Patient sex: M
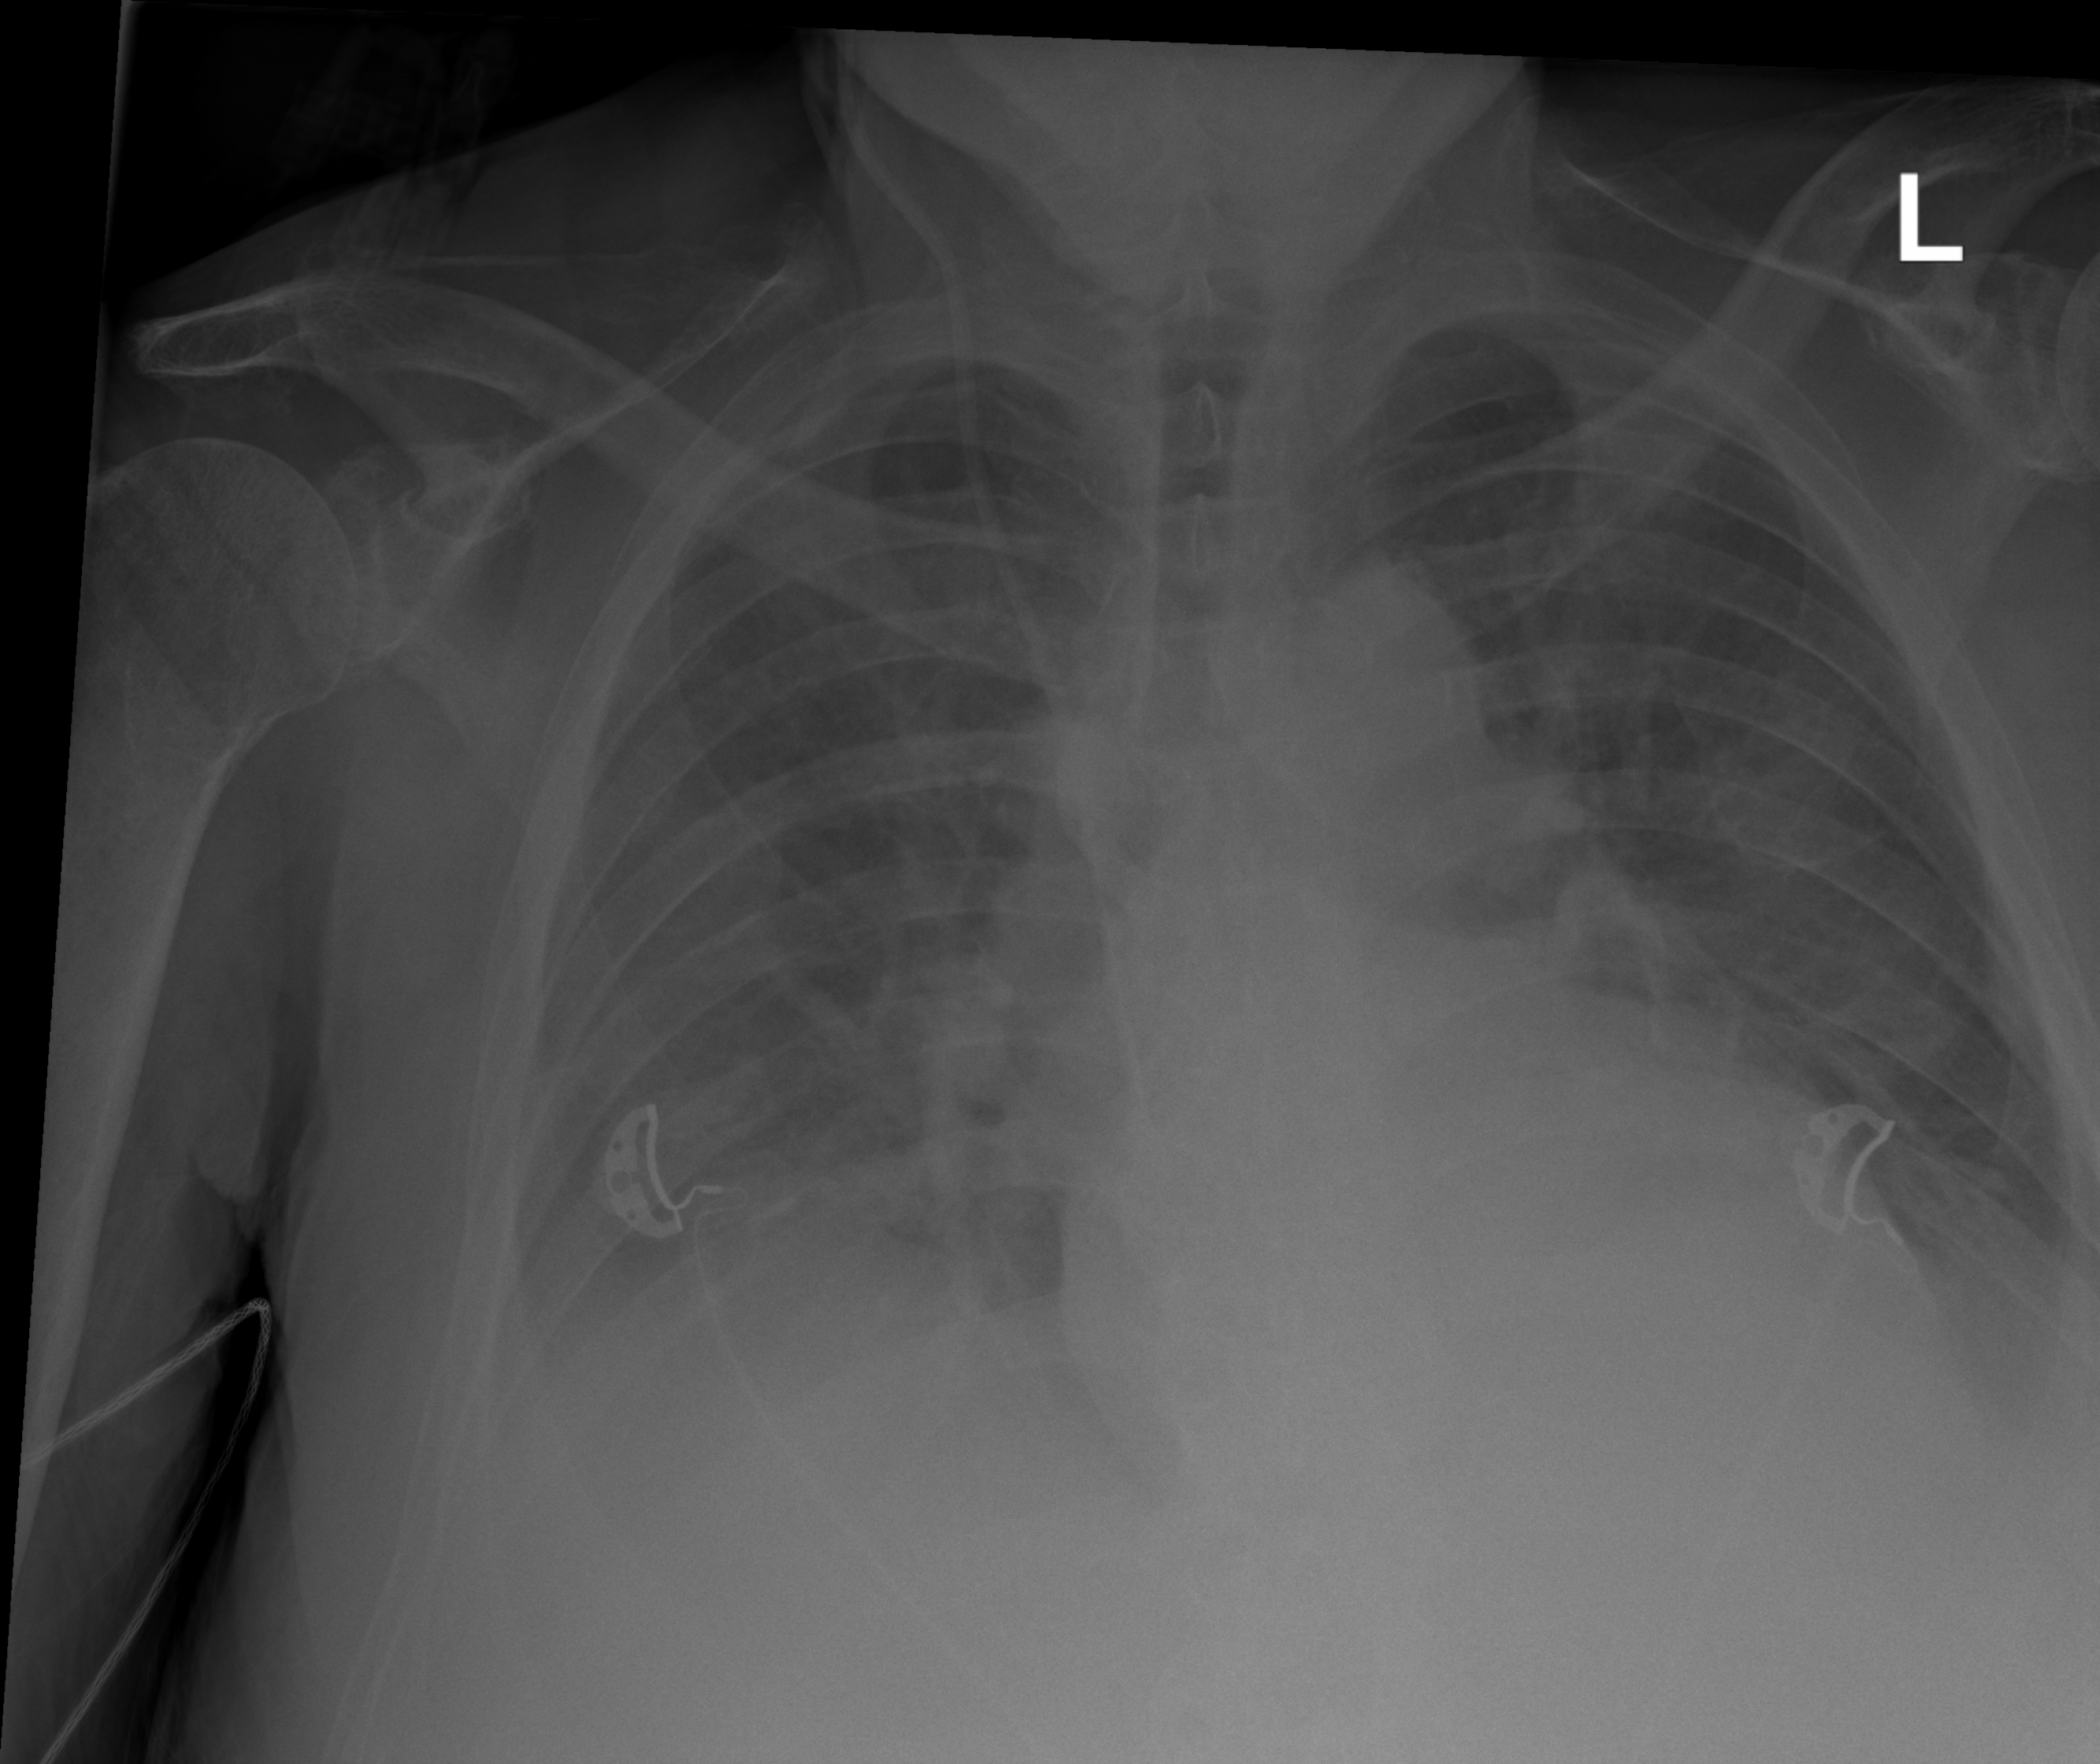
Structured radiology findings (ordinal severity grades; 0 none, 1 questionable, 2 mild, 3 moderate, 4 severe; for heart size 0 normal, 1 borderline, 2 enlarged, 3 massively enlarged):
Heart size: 0
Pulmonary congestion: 2
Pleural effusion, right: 2
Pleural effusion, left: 2
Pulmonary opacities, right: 0
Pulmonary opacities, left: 0
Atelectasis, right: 2
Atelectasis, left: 2